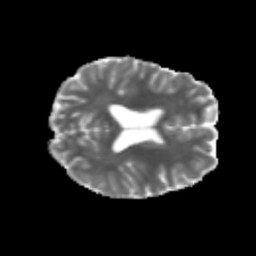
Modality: MD
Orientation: axial
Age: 21
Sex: male
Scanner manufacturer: siemens
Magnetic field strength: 3 T
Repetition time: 3.5 s
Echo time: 0.125 s